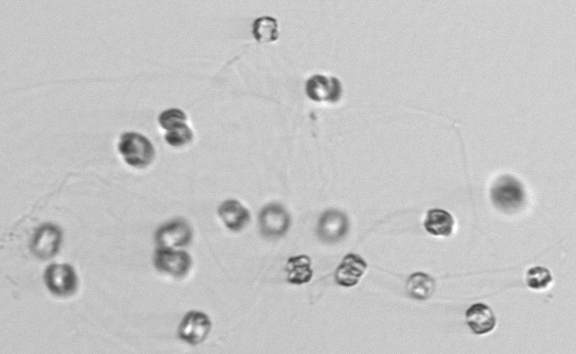
Label: Thalassiosira_sp_aff_mala